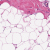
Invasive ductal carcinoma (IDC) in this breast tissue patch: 0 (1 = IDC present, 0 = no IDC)